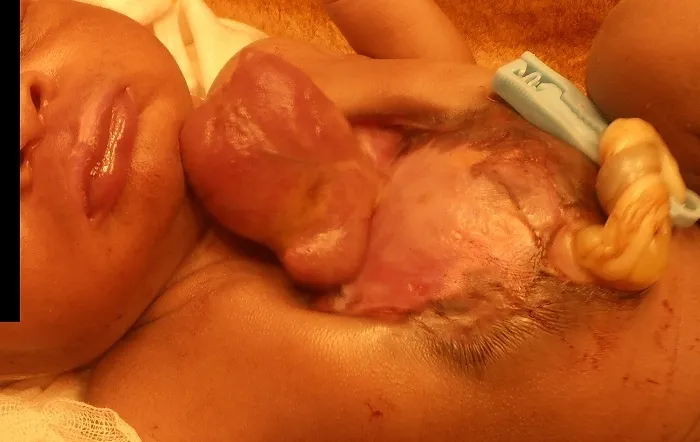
Male infant, weighing 3.5 kg, minutes after caesarean delivery with complete ectopia cordis, absence of the sternum, anterior diaphragm, and subraumbilical abdominal wall. Vigorous at birth but expired during transport to tertiary facility.
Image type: medical_photograph (other_medical_photograph)